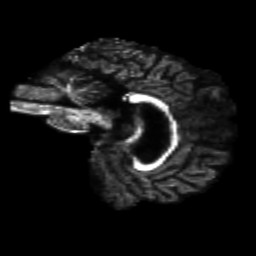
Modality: FA
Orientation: sagittal
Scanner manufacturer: siemens
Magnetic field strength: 3 T
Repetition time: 8.8 s
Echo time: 0.085 s